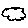
Label: cloud